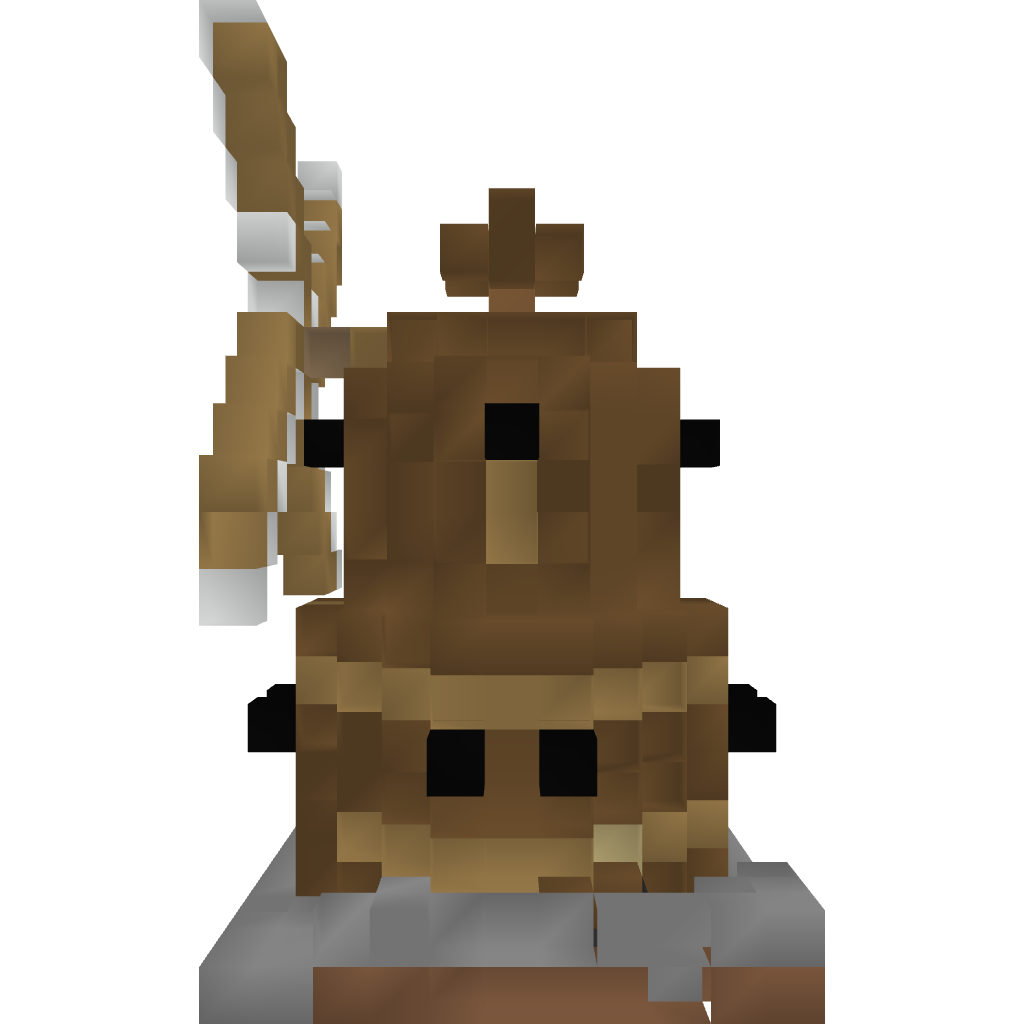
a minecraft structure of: Windmill